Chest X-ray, AP view. Patient: 18 years old, sex F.
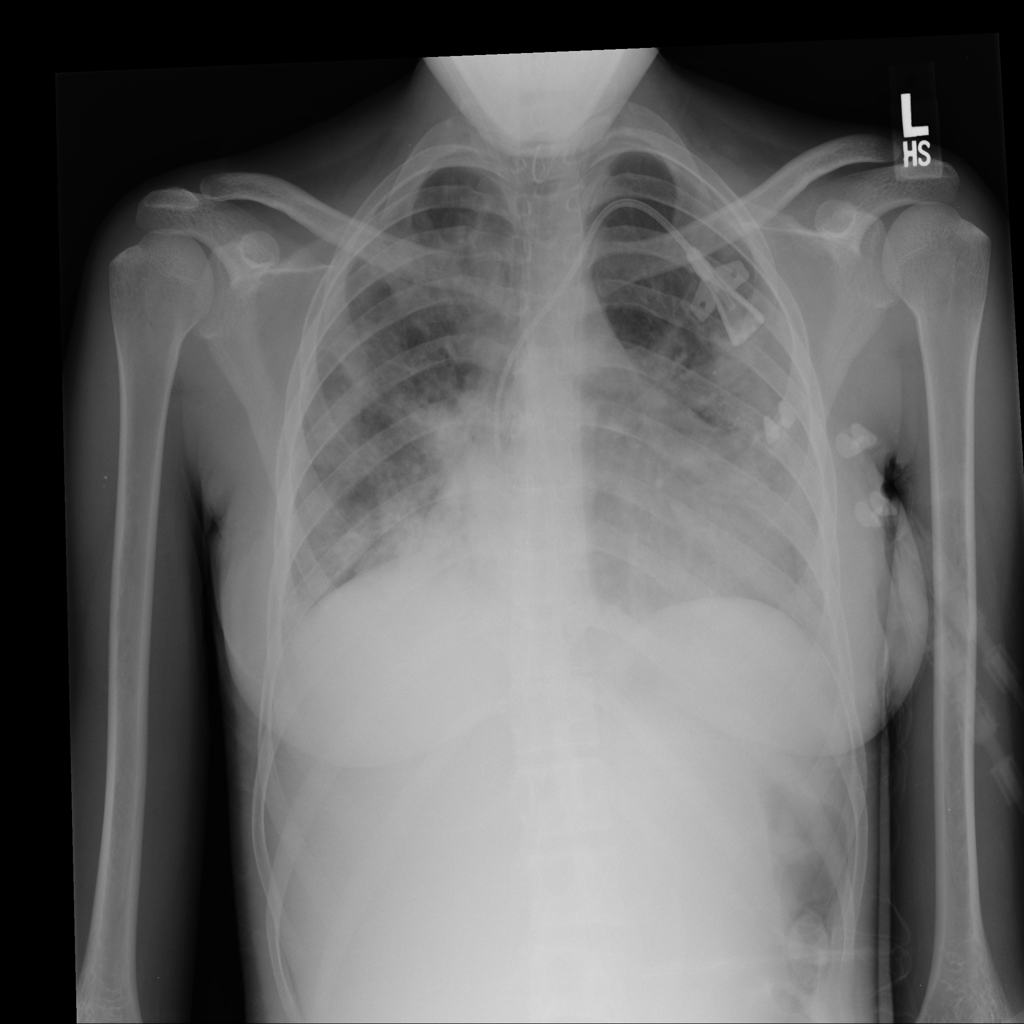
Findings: Consolidation, Infiltration